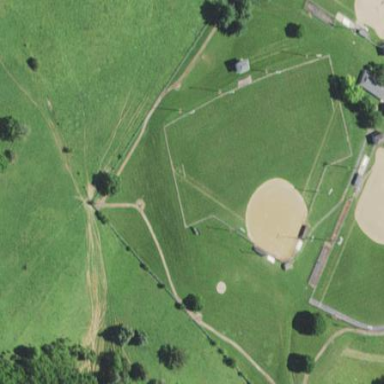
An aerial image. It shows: Sports field used for baseball and football.